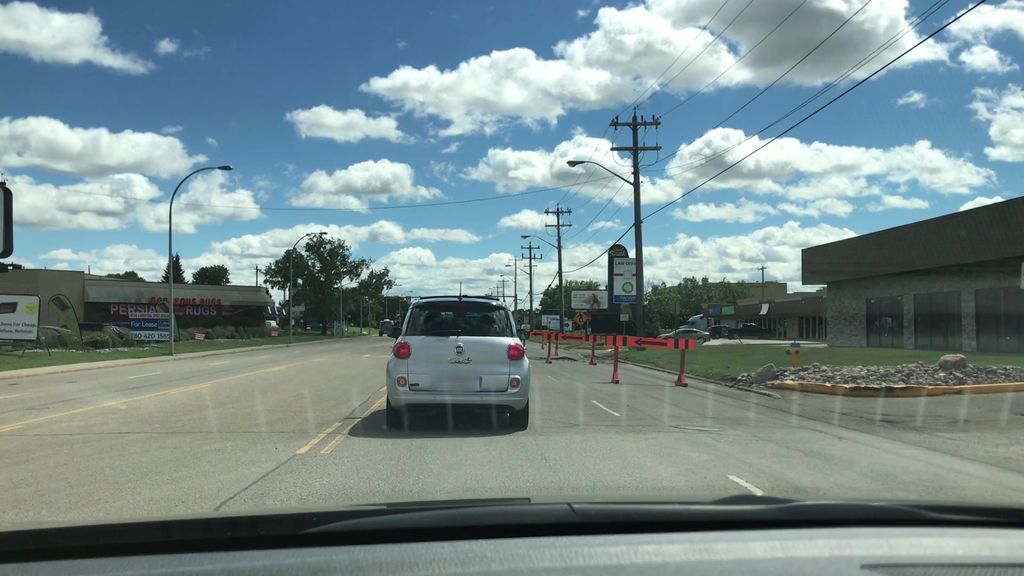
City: edmonton